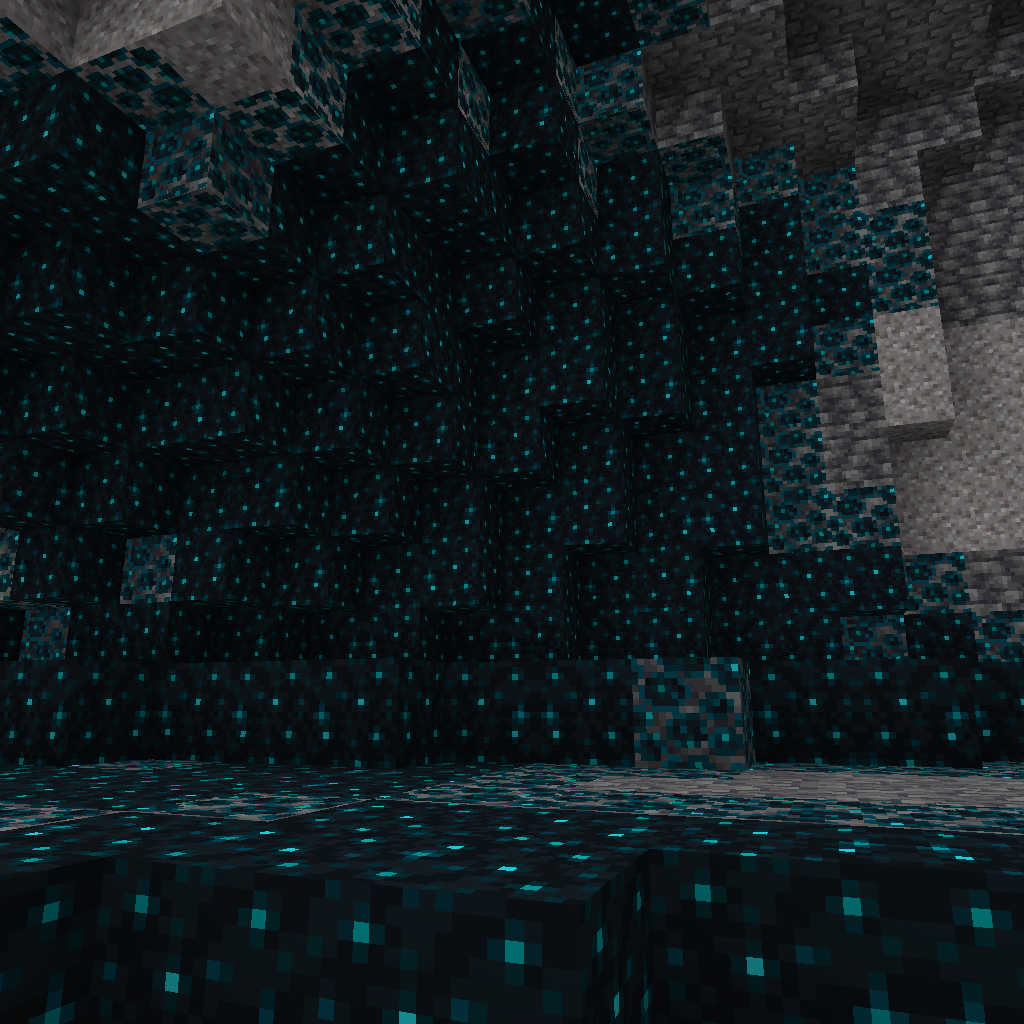
deep dark blocks